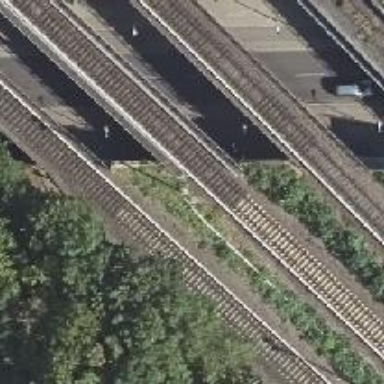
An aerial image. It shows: Light rail electrified railway.